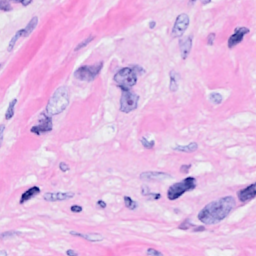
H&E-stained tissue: Breast